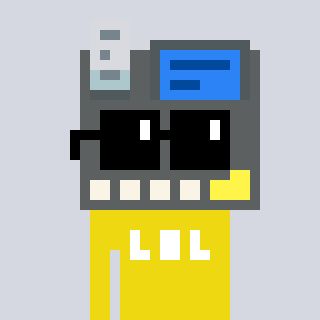
a pixel art character with square black sunglasses, a cash register-shaped head and a yellow-colored body on a cool background